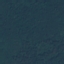
Land use / land cover class: Forest